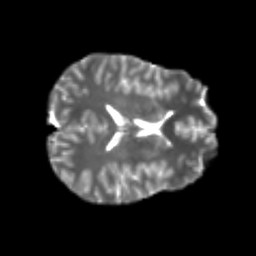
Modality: T2w
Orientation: axial
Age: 20
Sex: male
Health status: healthy
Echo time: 0.074 s